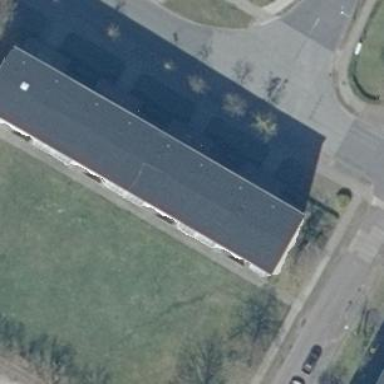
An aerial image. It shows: Apartment building with flat roof.